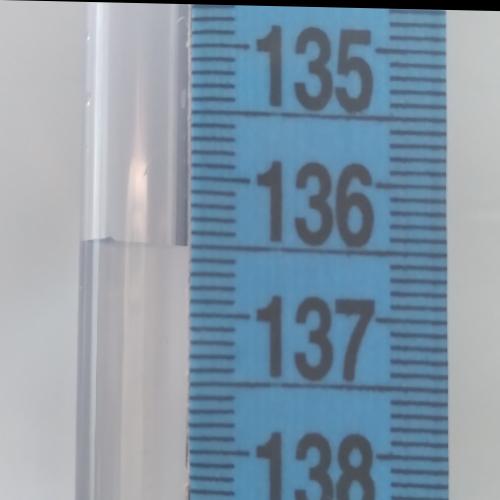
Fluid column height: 136.5 cm